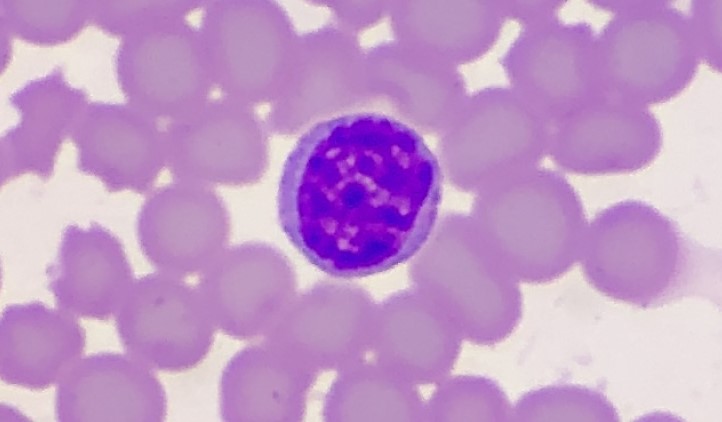
White blood cell type: Lymphocyte